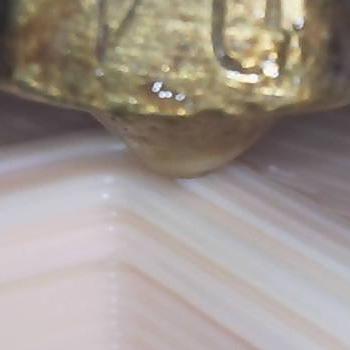
Flow rate: 59%